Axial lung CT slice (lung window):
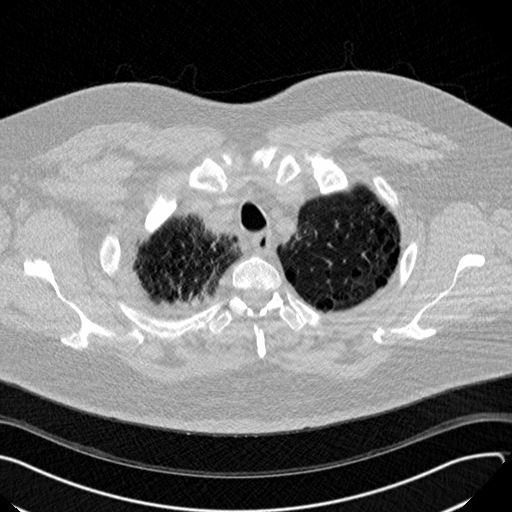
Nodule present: no